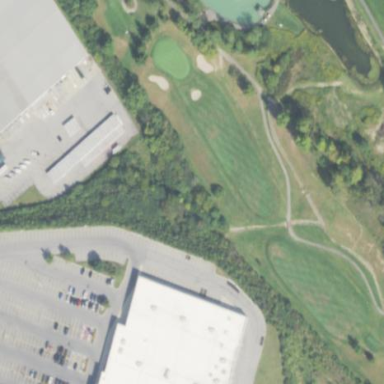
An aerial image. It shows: Golf fairway surrounded by grass.